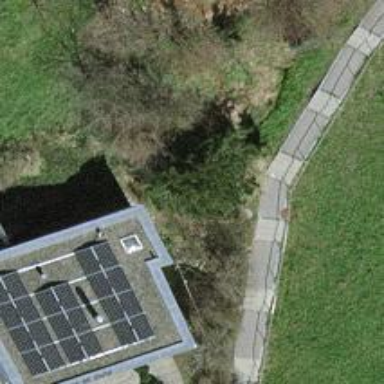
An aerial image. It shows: Detached building with flat roof.